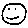
Label: smiley face